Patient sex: M
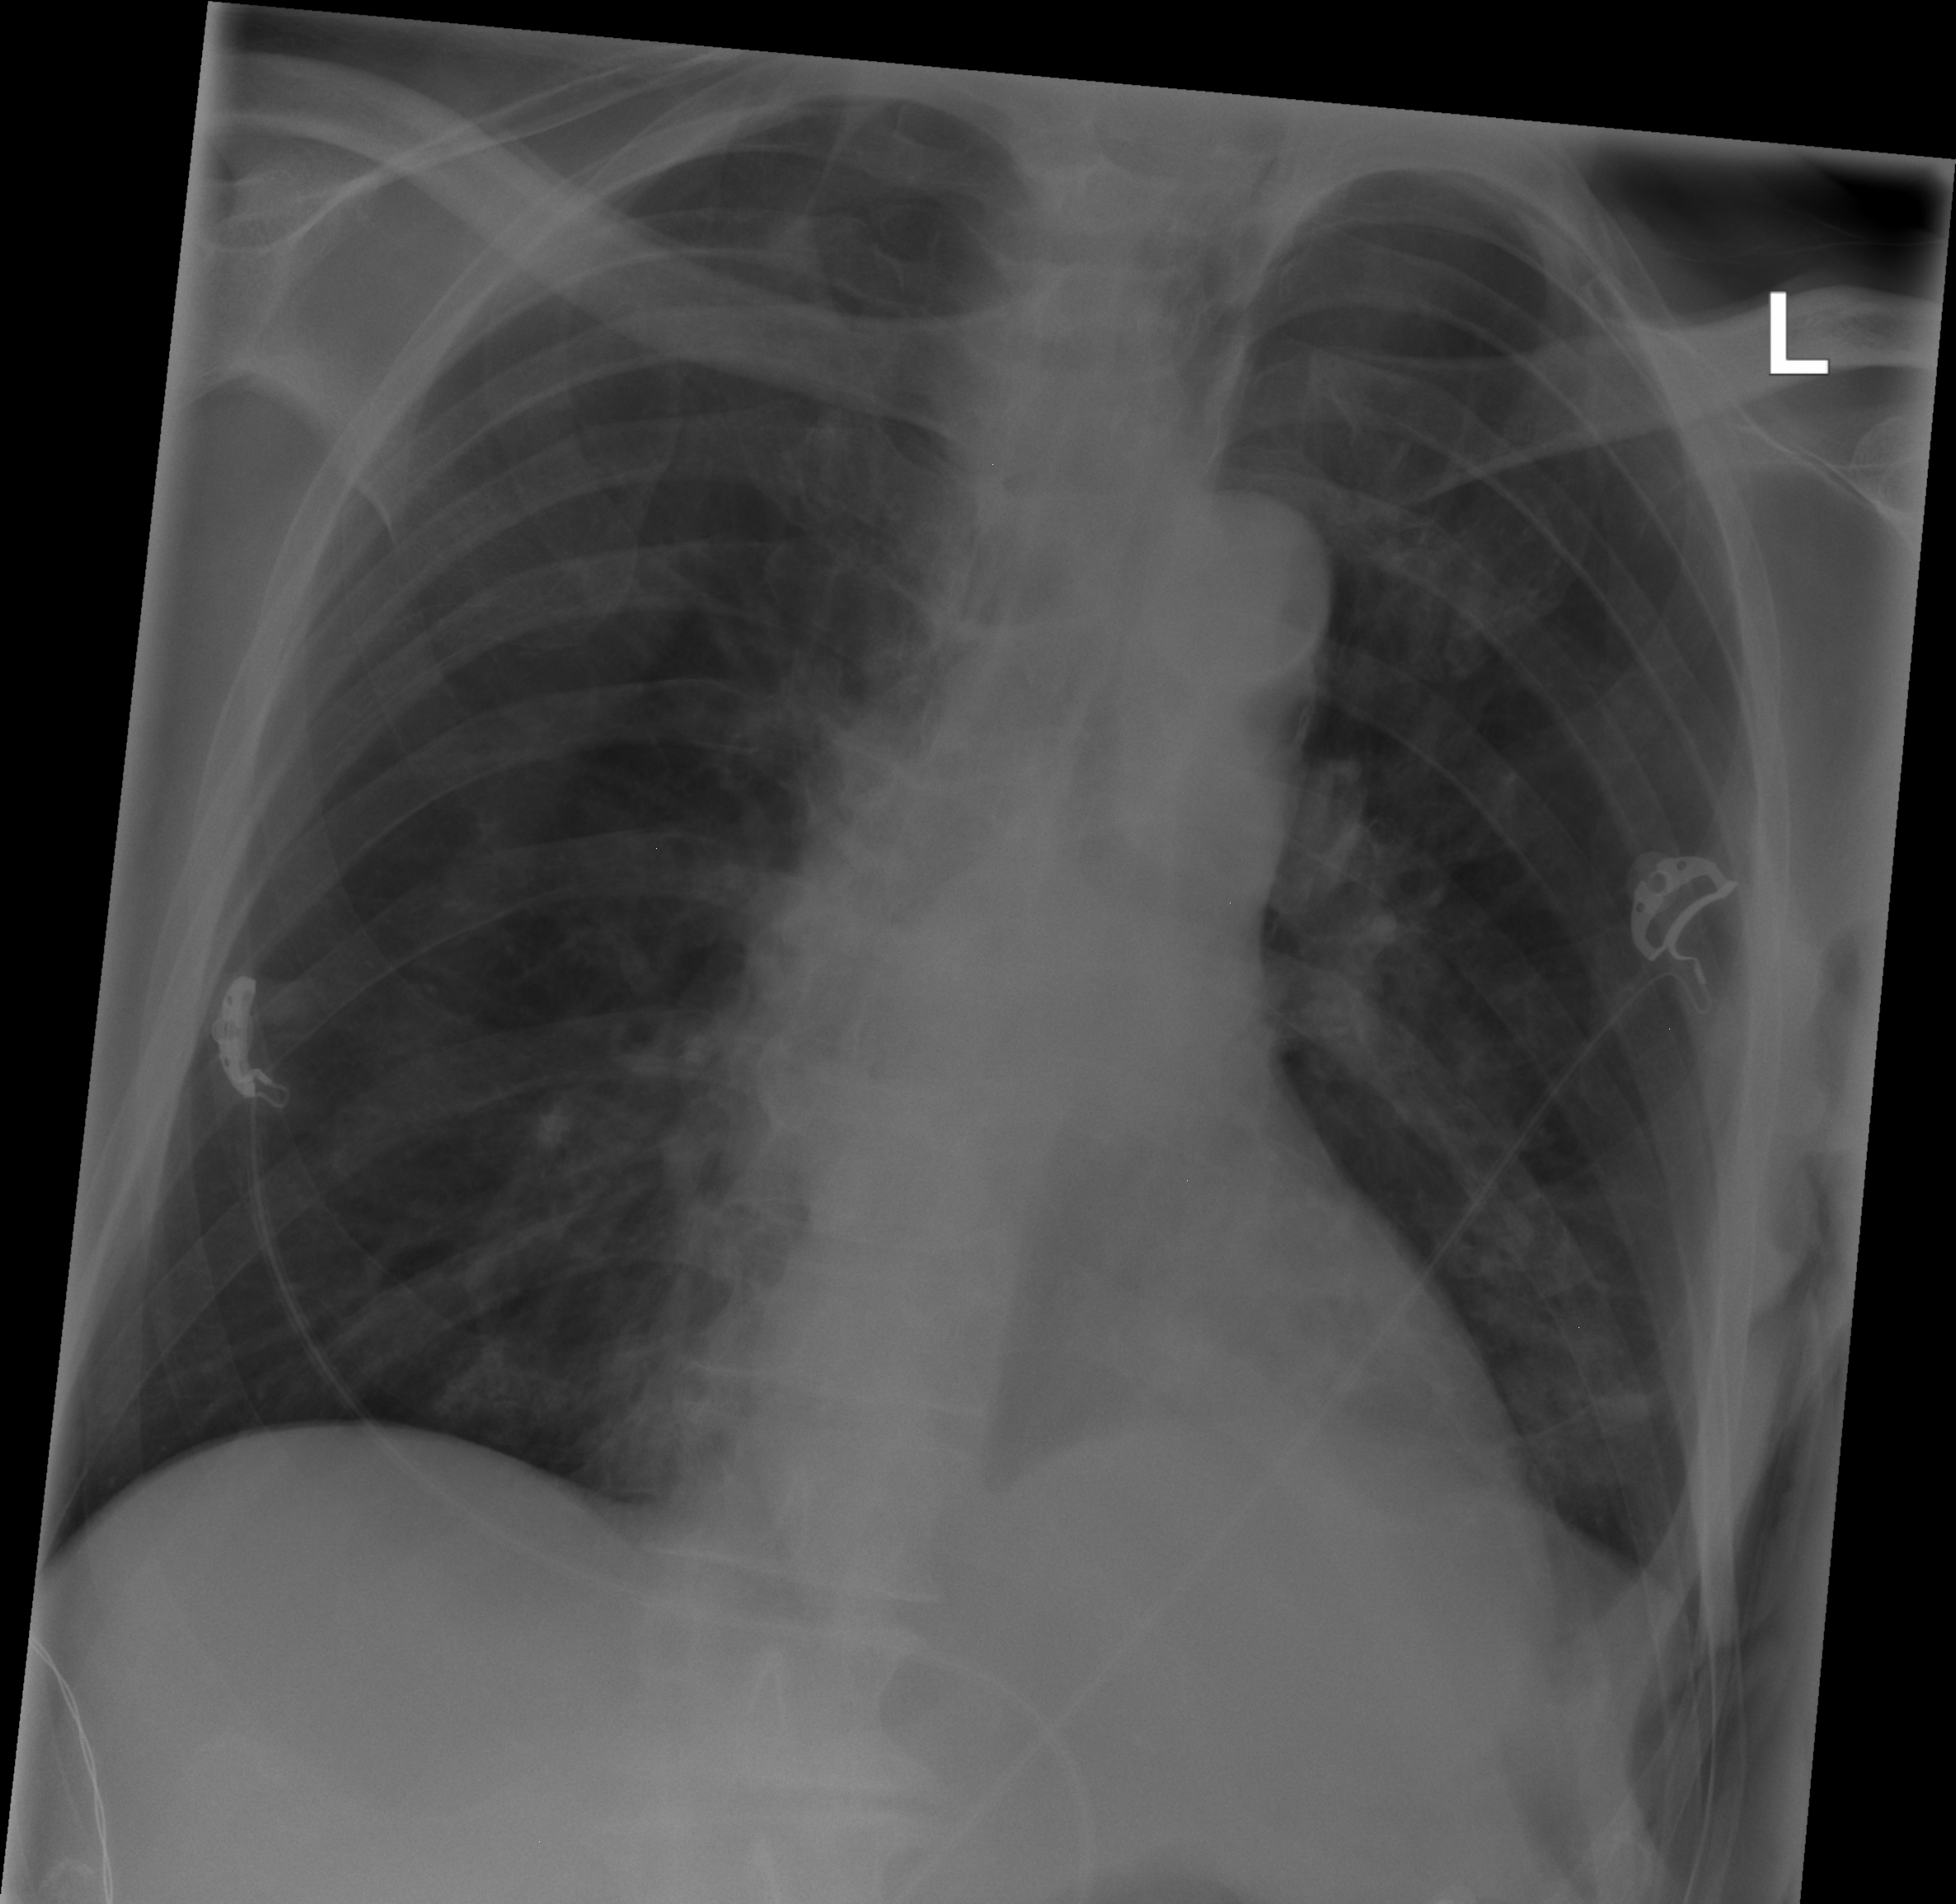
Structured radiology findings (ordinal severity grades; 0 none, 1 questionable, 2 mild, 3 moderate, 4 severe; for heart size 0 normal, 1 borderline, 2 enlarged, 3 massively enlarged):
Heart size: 0
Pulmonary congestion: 0
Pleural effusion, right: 0
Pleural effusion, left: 0
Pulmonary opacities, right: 0
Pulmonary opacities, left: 2
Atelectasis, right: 0
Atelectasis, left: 0